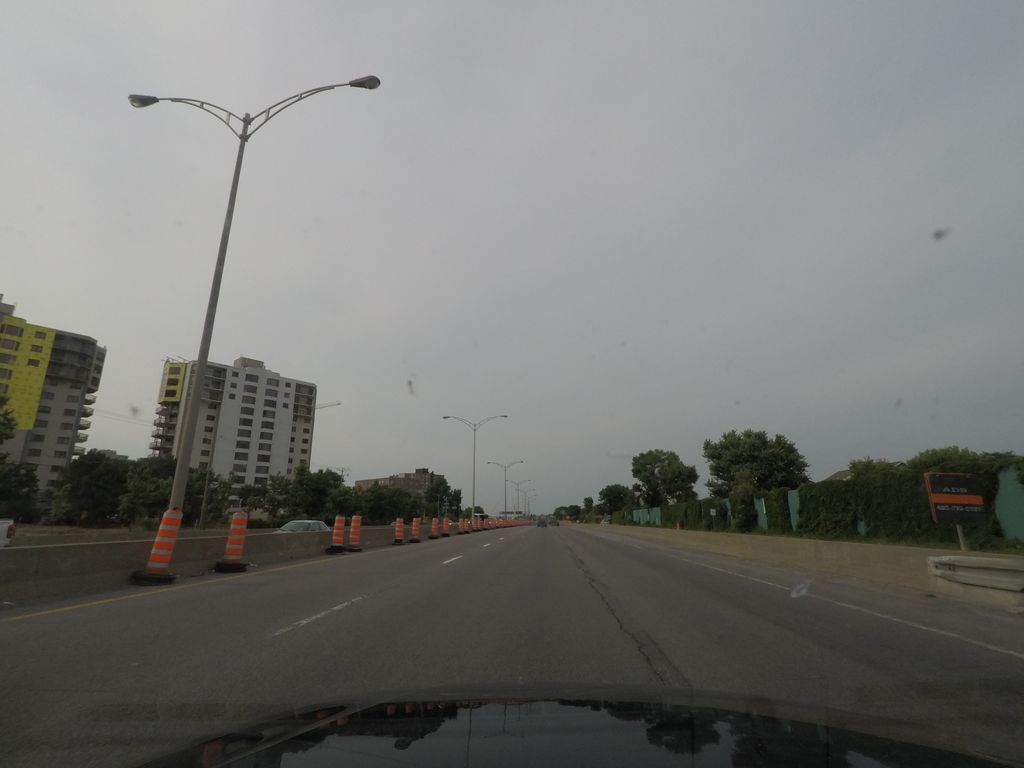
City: montreal